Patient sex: F
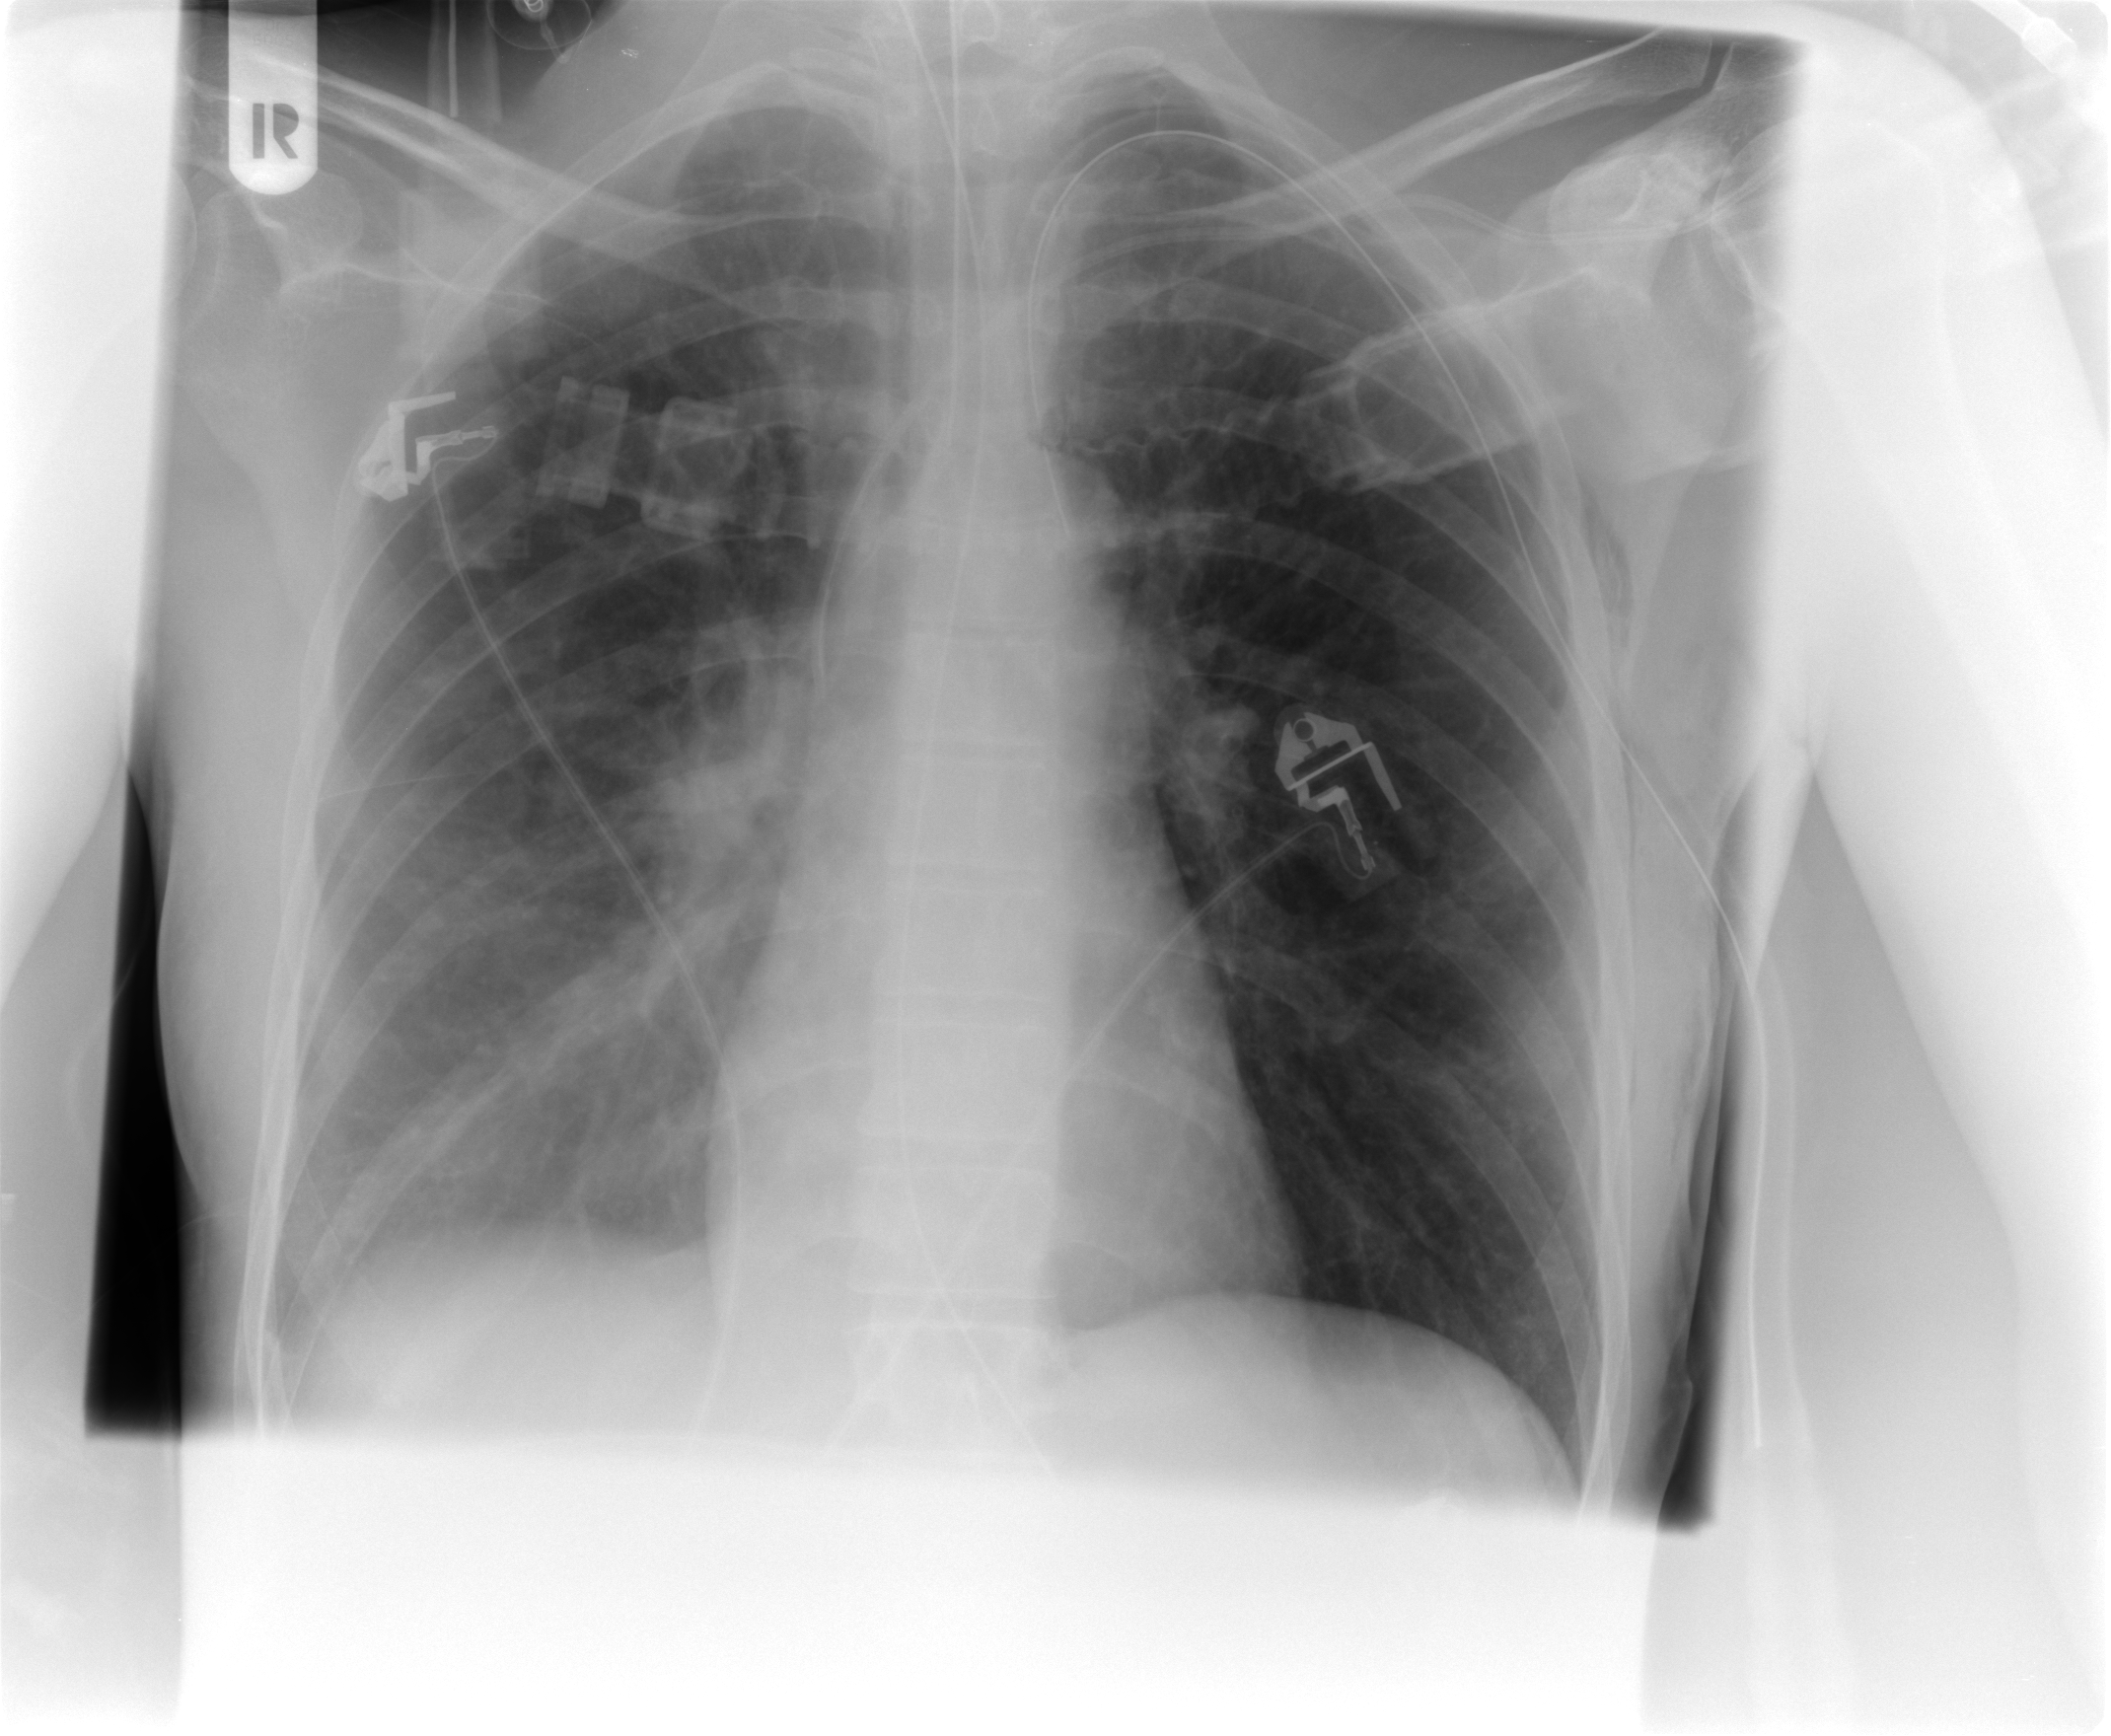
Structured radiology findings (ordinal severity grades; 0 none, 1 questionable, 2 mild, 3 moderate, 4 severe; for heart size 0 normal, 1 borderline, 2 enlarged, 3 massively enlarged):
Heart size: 0
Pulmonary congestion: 0
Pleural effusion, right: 1
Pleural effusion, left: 0
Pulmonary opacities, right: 2
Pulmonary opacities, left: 0
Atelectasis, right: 2
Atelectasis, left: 0